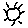
Label: sun